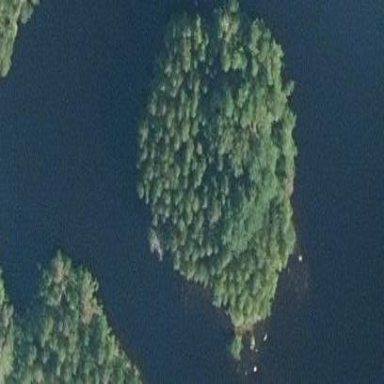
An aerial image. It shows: Image showing island.